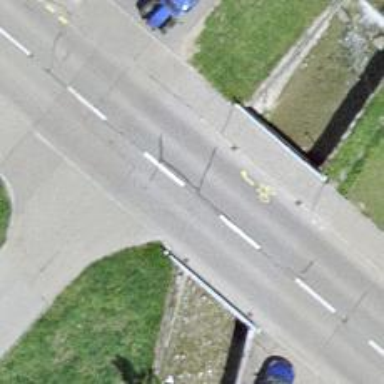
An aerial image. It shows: Primary highway bridge with asphalt surface. It has separate sidewalks.